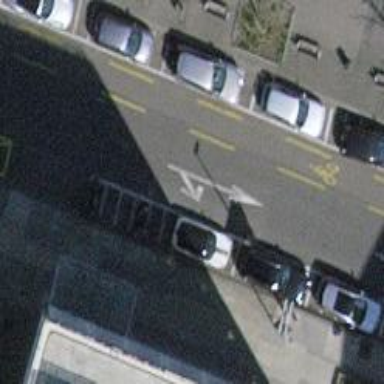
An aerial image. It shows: Motorcycle parking area.